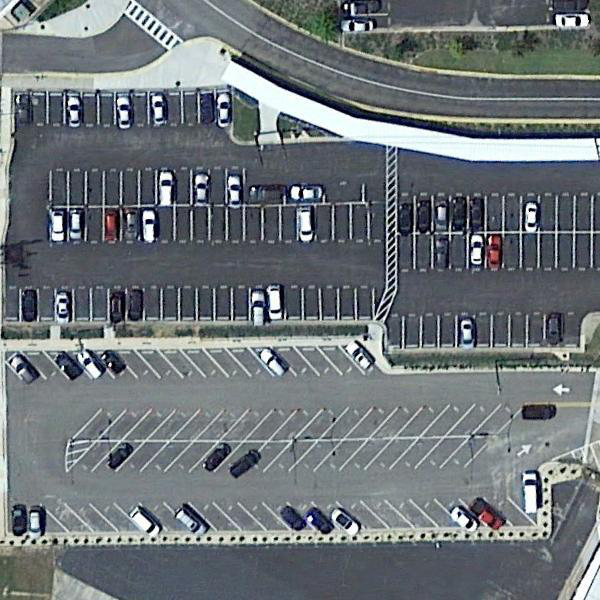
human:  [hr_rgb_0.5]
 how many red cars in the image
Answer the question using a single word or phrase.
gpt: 3